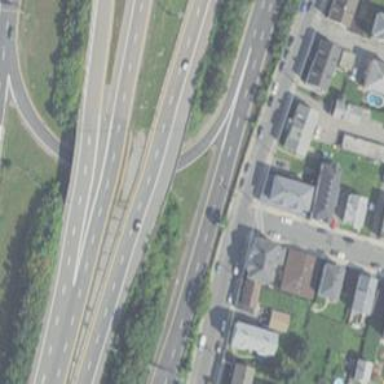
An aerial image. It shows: Asphalt road classified as trunk highway.